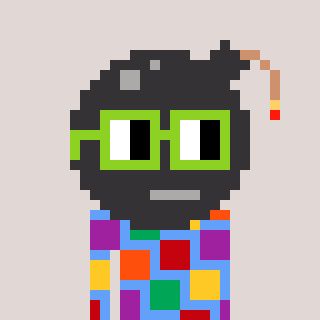
a pixel art character with square light green glasses, a bomb-shaped head and a blue-colored body on a warm background